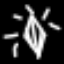
Label: diamond